This time-frequency spectrogram was computed from a bearing vibration snapshot; brighter regions carry more energy. Determine the bearing's health state. Answer with exactly one of: normal, inner_race, outer_race, ball.
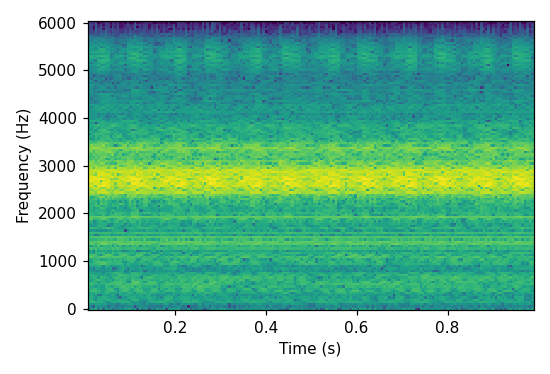
Answer: outer_race